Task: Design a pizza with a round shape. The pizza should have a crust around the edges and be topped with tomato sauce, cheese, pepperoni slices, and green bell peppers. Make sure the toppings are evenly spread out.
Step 19:
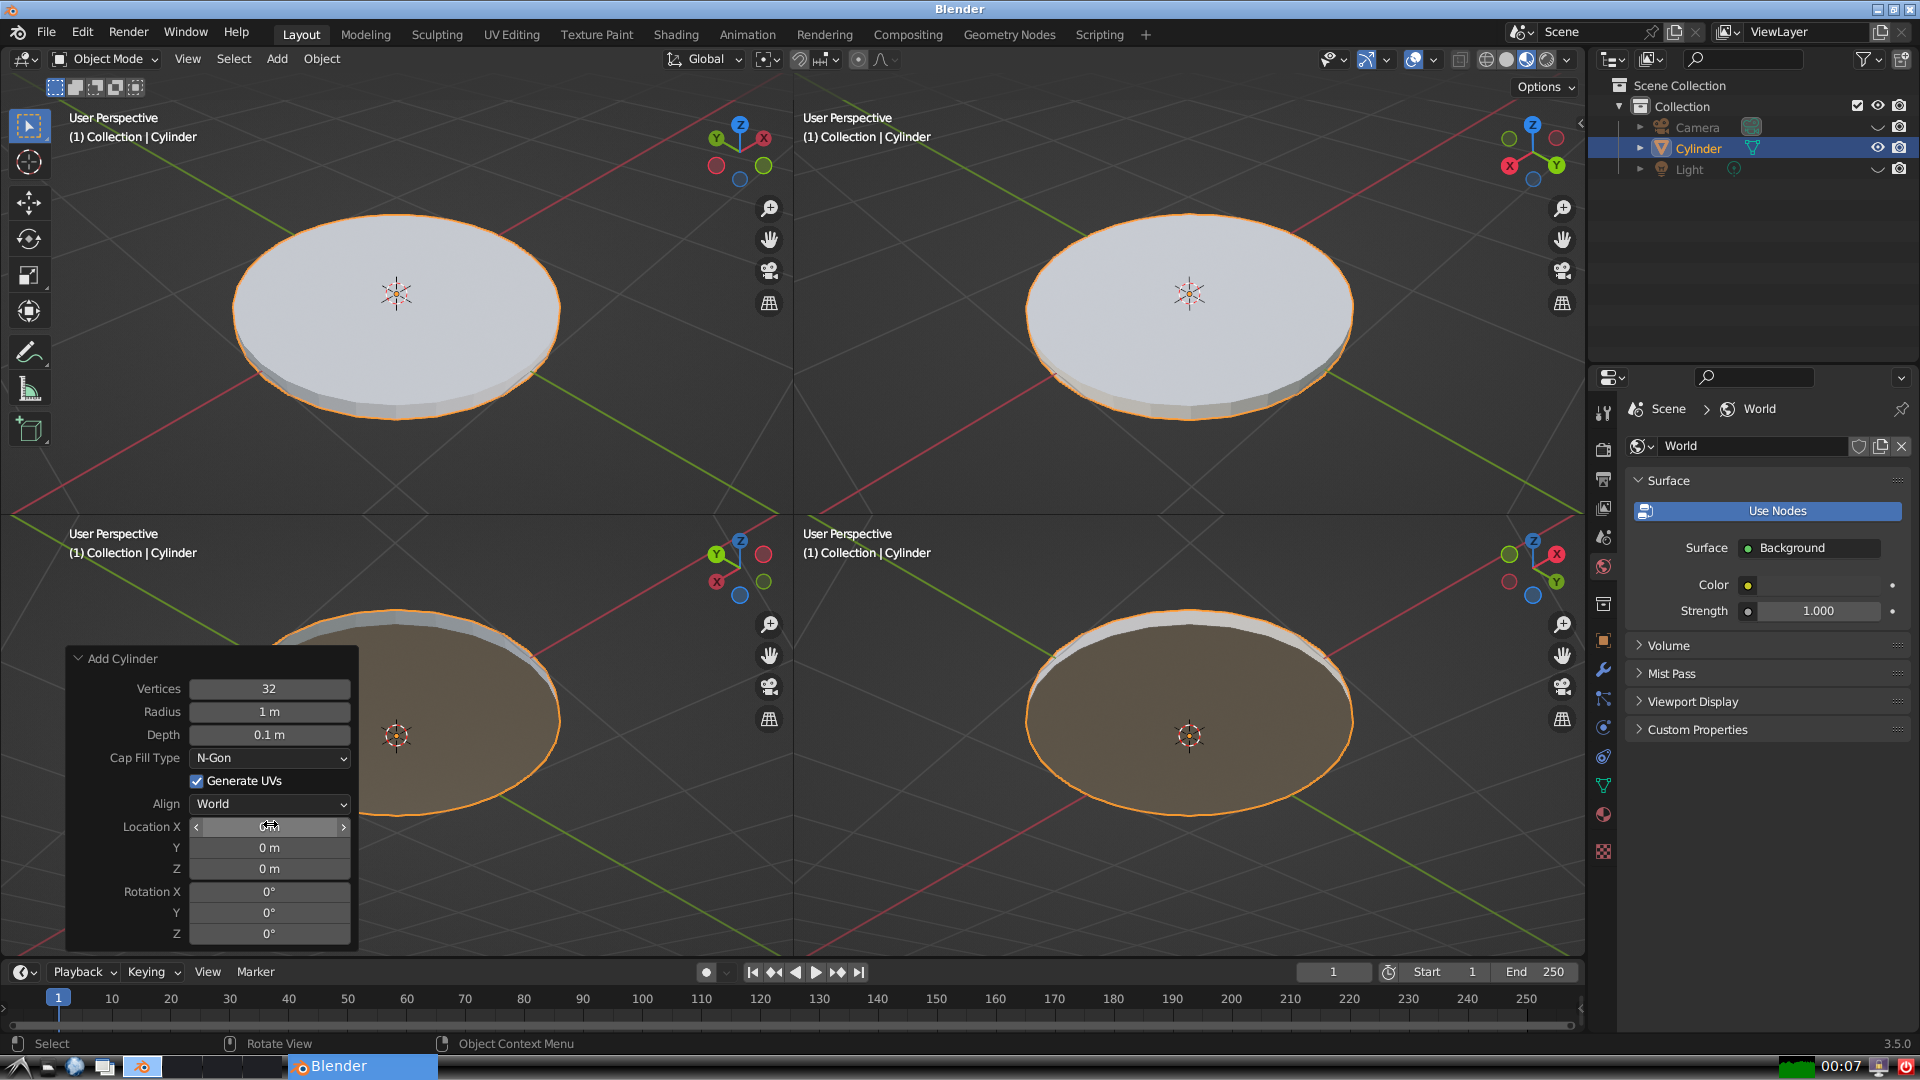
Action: {"mouse_move": [270, 844]}